Question: I have a 'Line(P1, P2)' and a point 'NP(x,y)', what I want is to create a parallel 'Line(A,B)' pass through 'NP'

I need a function in JavaScript for getting Line (A, B)
Solved: I write the function in JavaScript code with help of @MBo
'''
function parallel(pt1, pt2, newPoint) {
let NP = new THREE.Vector2(newPoint.x, newPoint.y)
let p1 = new THREE.Vector2(pt1.x, pt1.y)
let p2 = new THREE.Vector2(pt2.x, pt2.y)
let dir = new THREE.Vector2(p2.x-p1.x, p2.y-p1.y);
let W = new THREE.Vector2(NP.x-p1.x, NP.y-p1.y);
let dw = dir.clone().dot(W);
let dd = dir.clone().dot(dir);
let dmw = dir.clone().multiplyScalar(dw).divideScalar(dd);
let PP = p1.clone().add(dmw)
let V = NP.clone().sub(PP)
let pi1 = p1.add(V)
let pi2 = p2.add(V)
return {A:{x:pi1.x,y:pi1.y}, B:{x:pi2.x,y:pi2.y}}
}
'''
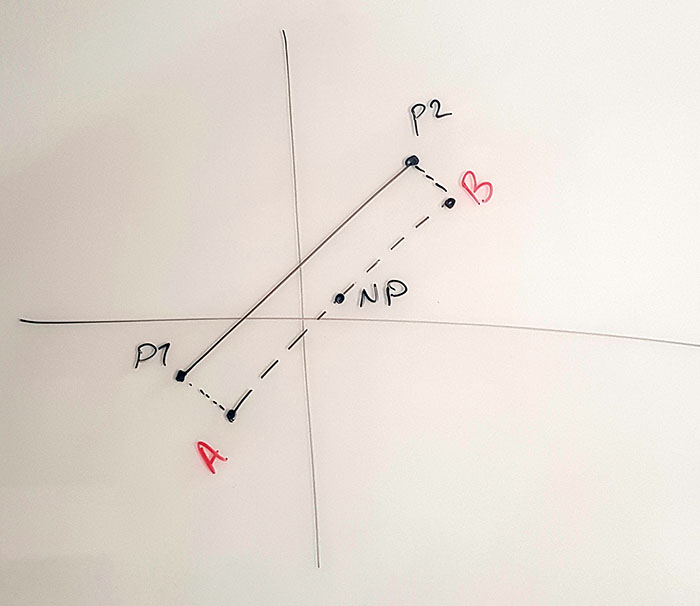
Answer: Find projection of point onto line.
<URL>
At first get vectors
'''
Dir = (P2.X-P1.X, P2.Y-P1.Y)
W = (NP.X-P1.X, NP.Y-P1.Y)
'''
Point of projection of onto using scalar(dot) prodict is:
'''
PP = P1 + Dir * (Dir.dot.W) / (Dir.dot.Dir)
'''
and projection vector
'''
V = NP - PP
'''
Now ends of parallel segment are
'''
P1' = P1 + V
P2' = P2 + V
'''